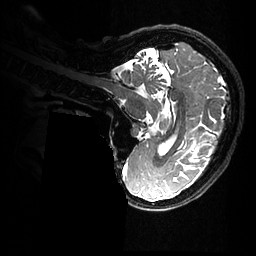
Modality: T2w
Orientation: sagittal
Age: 55
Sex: female
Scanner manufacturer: ge
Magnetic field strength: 3 T
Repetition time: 3.202 s
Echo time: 0.06731 s